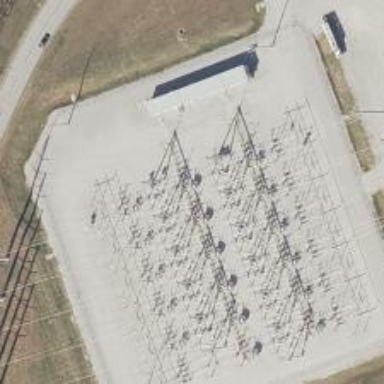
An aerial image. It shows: Switch for power supply.